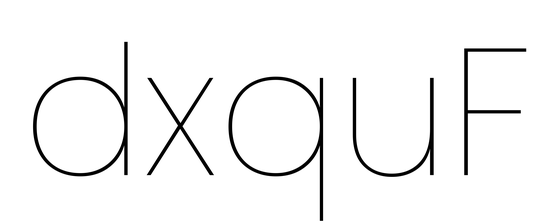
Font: Poppins-Thin